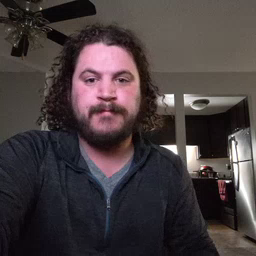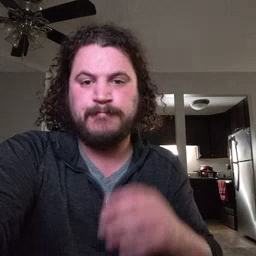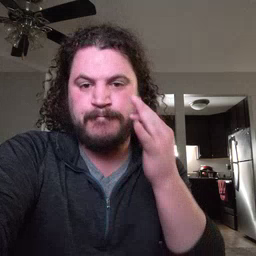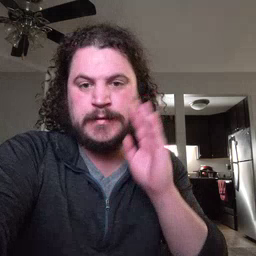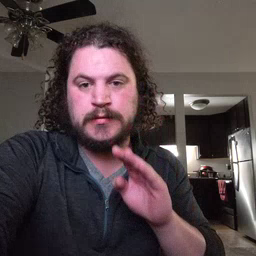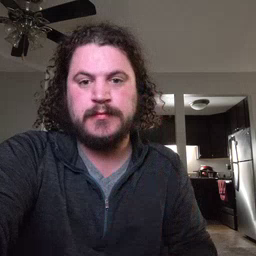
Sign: bee